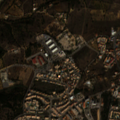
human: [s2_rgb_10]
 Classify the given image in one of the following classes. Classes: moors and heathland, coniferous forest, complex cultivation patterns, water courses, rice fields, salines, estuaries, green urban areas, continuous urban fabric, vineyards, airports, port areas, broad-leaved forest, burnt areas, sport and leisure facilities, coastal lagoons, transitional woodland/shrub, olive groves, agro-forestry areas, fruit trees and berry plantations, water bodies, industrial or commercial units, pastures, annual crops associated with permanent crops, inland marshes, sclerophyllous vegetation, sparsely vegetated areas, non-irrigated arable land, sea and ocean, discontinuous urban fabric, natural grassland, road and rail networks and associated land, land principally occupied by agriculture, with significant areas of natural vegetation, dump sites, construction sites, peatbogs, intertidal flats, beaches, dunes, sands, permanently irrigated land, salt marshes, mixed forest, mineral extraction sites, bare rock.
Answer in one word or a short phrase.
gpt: continuous urban fabric, vineyards, annual crops associated with permanent crops, land principally occupied by agriculture, with significant areas of natural vegetation